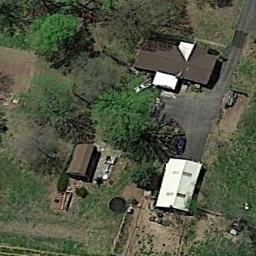
Label: residential